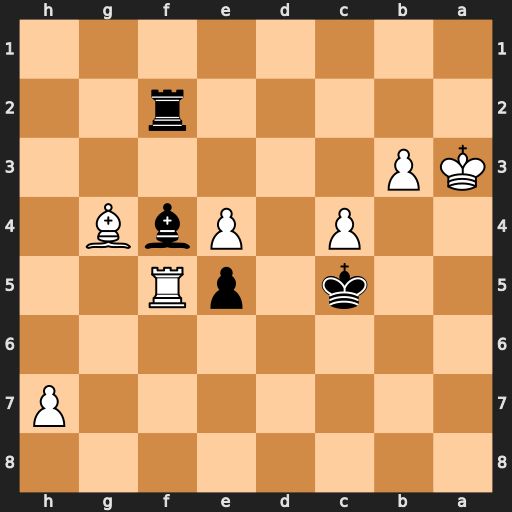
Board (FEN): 8/7P/8/2k1pR2/2P1PbB1/KP6/5r2/8
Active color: b
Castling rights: -
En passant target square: -
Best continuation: Bc1+ Ka4 Ra2#